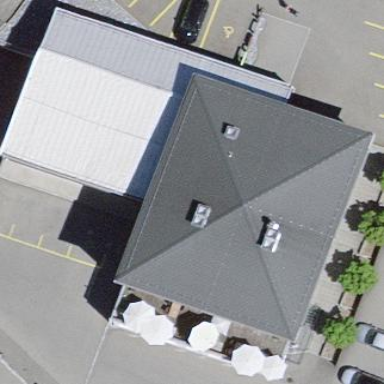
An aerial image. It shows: Restaurant in building.